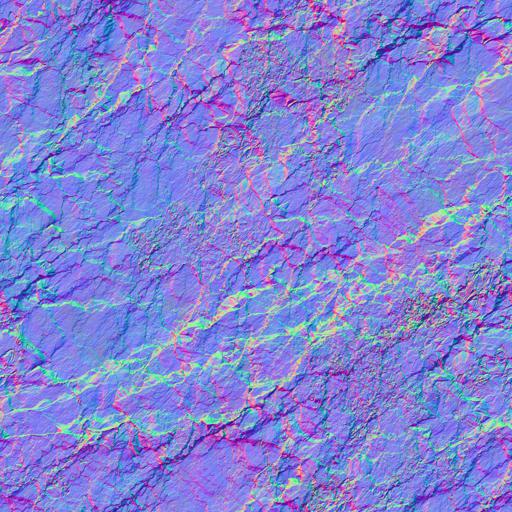
black cliff dirt dirty rock stone